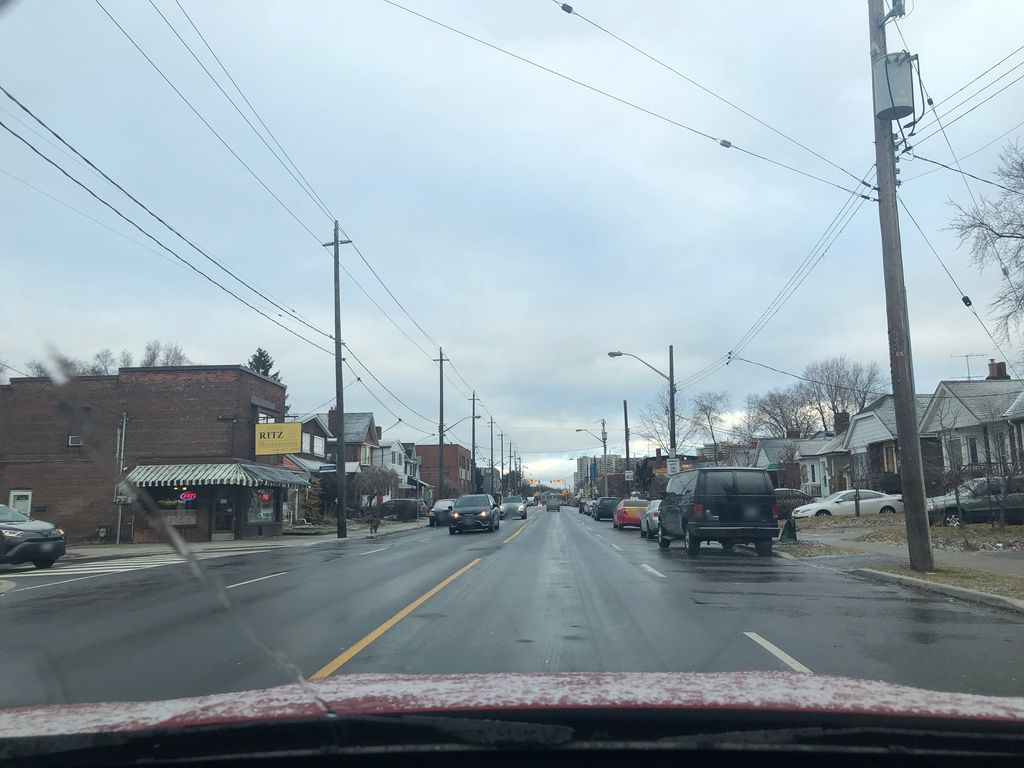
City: toronto